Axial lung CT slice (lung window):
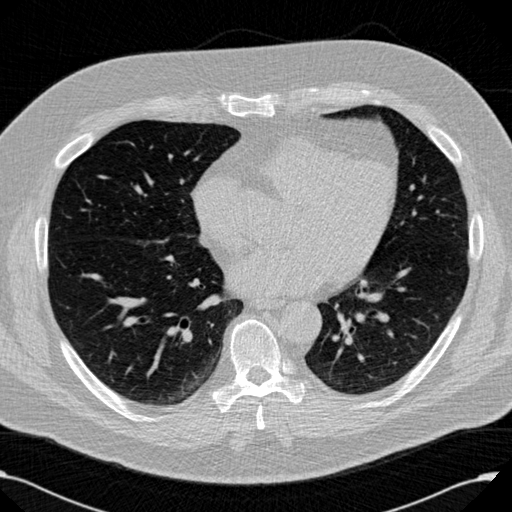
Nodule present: no